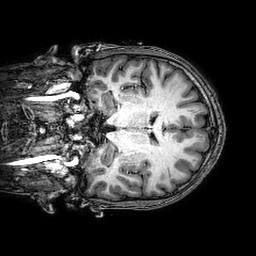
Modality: T1w
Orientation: coronal
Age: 20
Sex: male
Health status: healthy
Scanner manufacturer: philips
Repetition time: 0.008189 s
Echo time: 0.00376 s